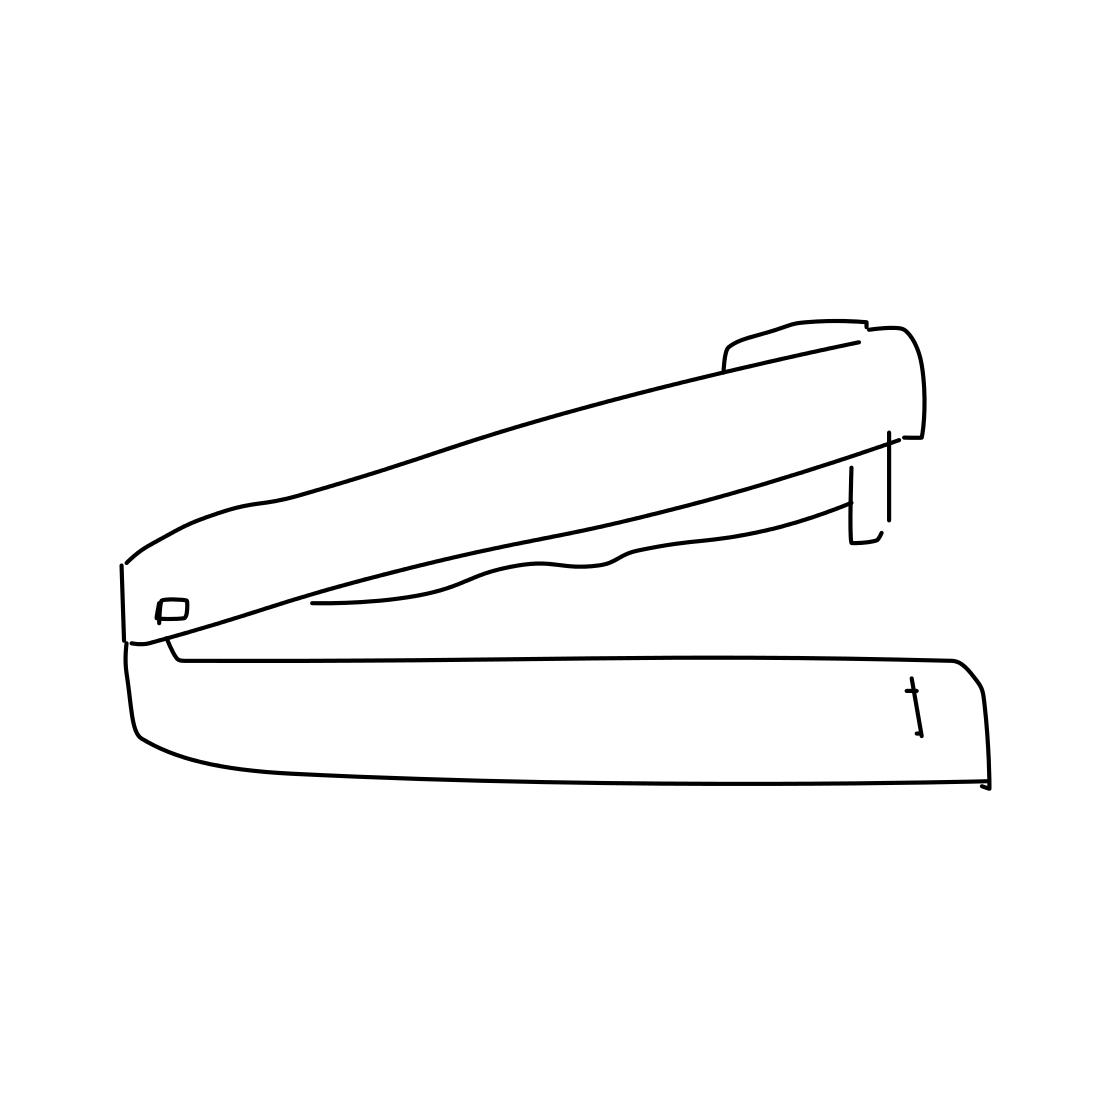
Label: stapler